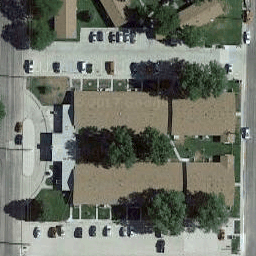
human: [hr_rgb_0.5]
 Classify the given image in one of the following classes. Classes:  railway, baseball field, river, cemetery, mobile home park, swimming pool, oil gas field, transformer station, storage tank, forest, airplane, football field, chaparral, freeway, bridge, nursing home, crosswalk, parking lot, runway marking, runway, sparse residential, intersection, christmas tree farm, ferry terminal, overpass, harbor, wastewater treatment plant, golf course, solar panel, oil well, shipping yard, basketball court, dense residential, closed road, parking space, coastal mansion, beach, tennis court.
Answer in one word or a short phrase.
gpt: nursing home